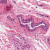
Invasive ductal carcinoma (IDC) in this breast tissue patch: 0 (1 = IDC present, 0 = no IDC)